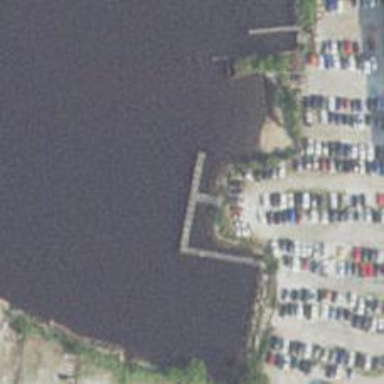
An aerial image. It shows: Man-made pier.